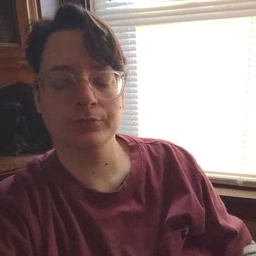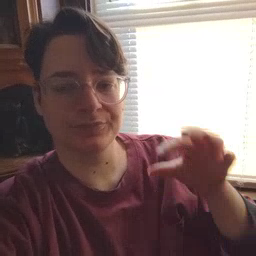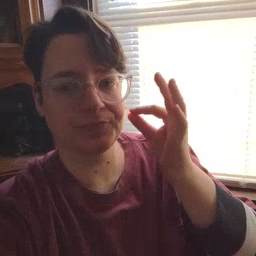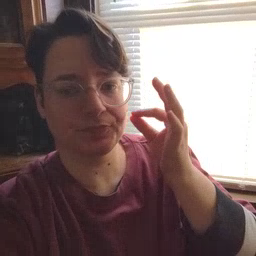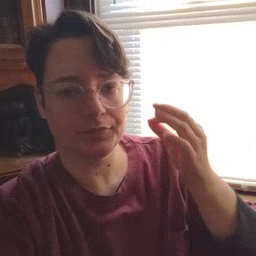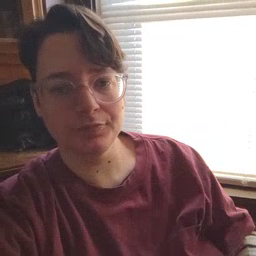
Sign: kitty